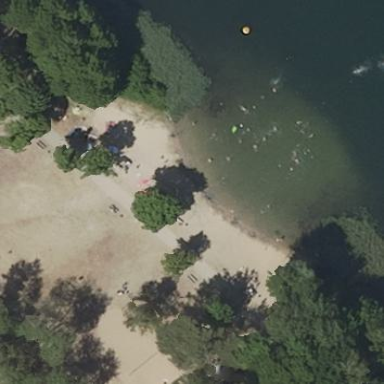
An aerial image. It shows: Beach area suitable for swimming.